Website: crate-barrel
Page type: cart
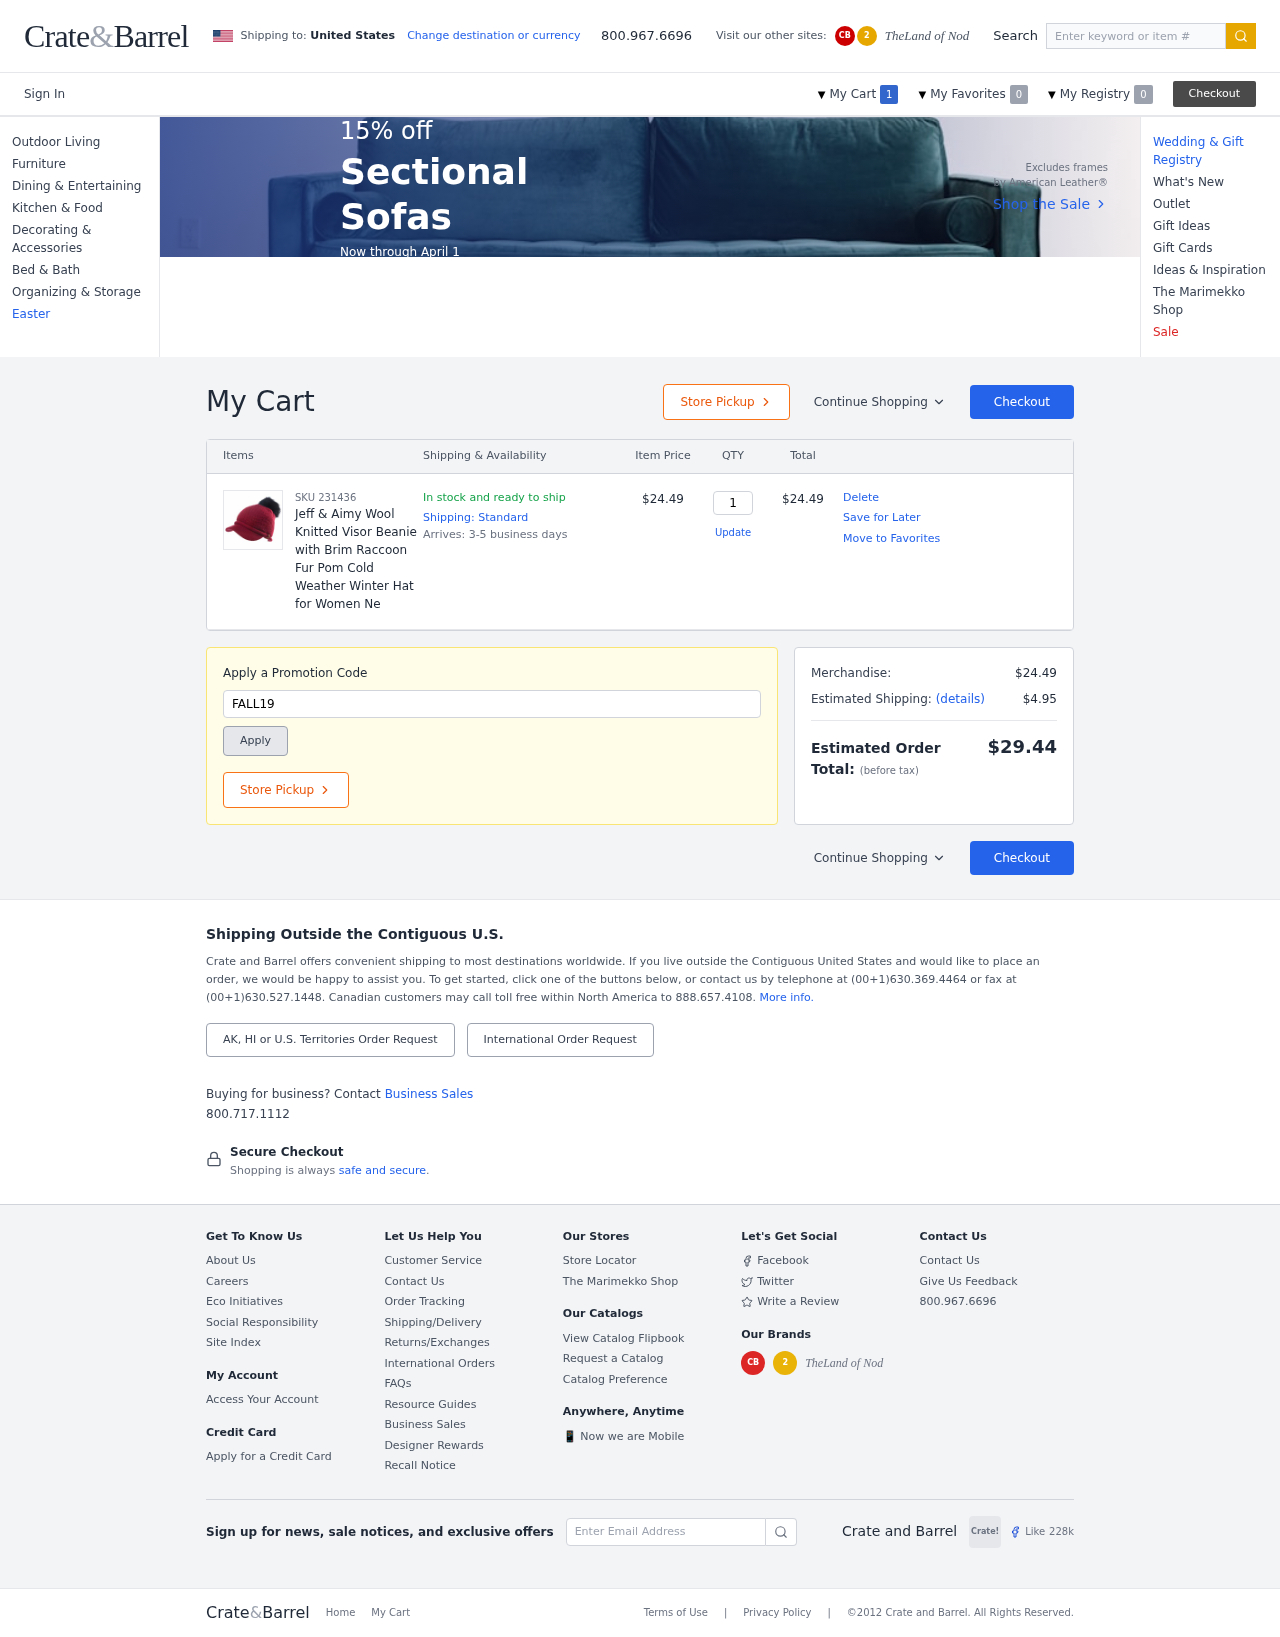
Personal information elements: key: PII_PROMO_CODE
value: FALL19
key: PII_COUNTRY
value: United States
Product elements: key: PRODUCT1_NAME
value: Jeff & Aimy Wool Knitted Visor Beanie with Brim Raccoon Fur Pom Cold Weather Winter Hat for Women Ne
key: PRODUCT1_PRICE
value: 24.49
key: PRODUCT1_QUANTITY
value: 1
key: PRODUCT1_SKU
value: SKU 231436
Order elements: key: ORDER_NUM_ITEMS
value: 1
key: ORDER_ITEM_TOTAL
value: $24.49
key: ORDER_SUBTOTAL
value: $24.49
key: ORDER_SHIPPING_COST
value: $4.95
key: ORDER_TOTAL
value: $29.44
Search elements: key: HEADER_SEARCH
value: Enter keyword or item #